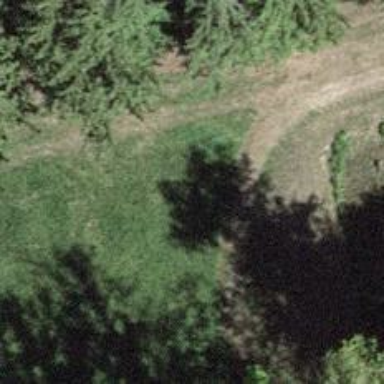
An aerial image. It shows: Path.